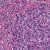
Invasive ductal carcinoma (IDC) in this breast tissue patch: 1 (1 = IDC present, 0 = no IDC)